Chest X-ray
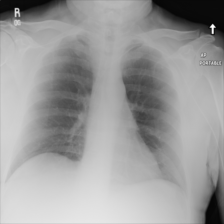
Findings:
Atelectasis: negative
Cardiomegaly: negative
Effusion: negative
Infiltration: negative
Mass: negative
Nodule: negative
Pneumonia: negative
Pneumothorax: negative
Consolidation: negative
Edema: negative
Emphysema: negative
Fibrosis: negative
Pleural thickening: negative
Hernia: negative